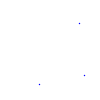
Particle: proton